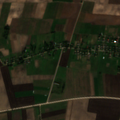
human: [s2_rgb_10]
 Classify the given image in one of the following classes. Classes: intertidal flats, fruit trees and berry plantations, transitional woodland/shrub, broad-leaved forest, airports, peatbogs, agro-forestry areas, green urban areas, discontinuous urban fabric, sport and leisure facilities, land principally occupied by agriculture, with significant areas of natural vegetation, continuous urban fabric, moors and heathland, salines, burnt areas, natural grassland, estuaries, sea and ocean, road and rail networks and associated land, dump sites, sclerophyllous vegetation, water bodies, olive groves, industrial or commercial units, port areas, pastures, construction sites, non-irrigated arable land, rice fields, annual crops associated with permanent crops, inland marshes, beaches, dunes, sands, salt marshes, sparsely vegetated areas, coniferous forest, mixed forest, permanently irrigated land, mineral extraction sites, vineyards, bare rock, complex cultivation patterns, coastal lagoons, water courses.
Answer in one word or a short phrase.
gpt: discontinuous urban fabric, non-irrigated arable land, complex cultivation patterns